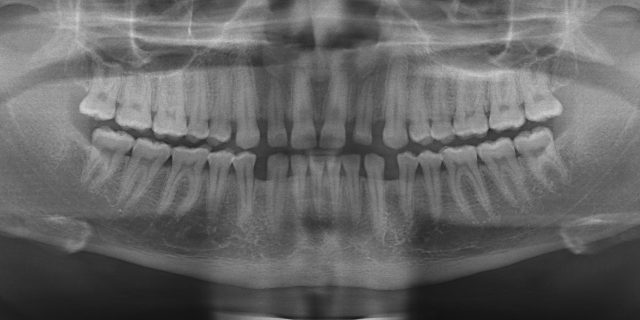
adult